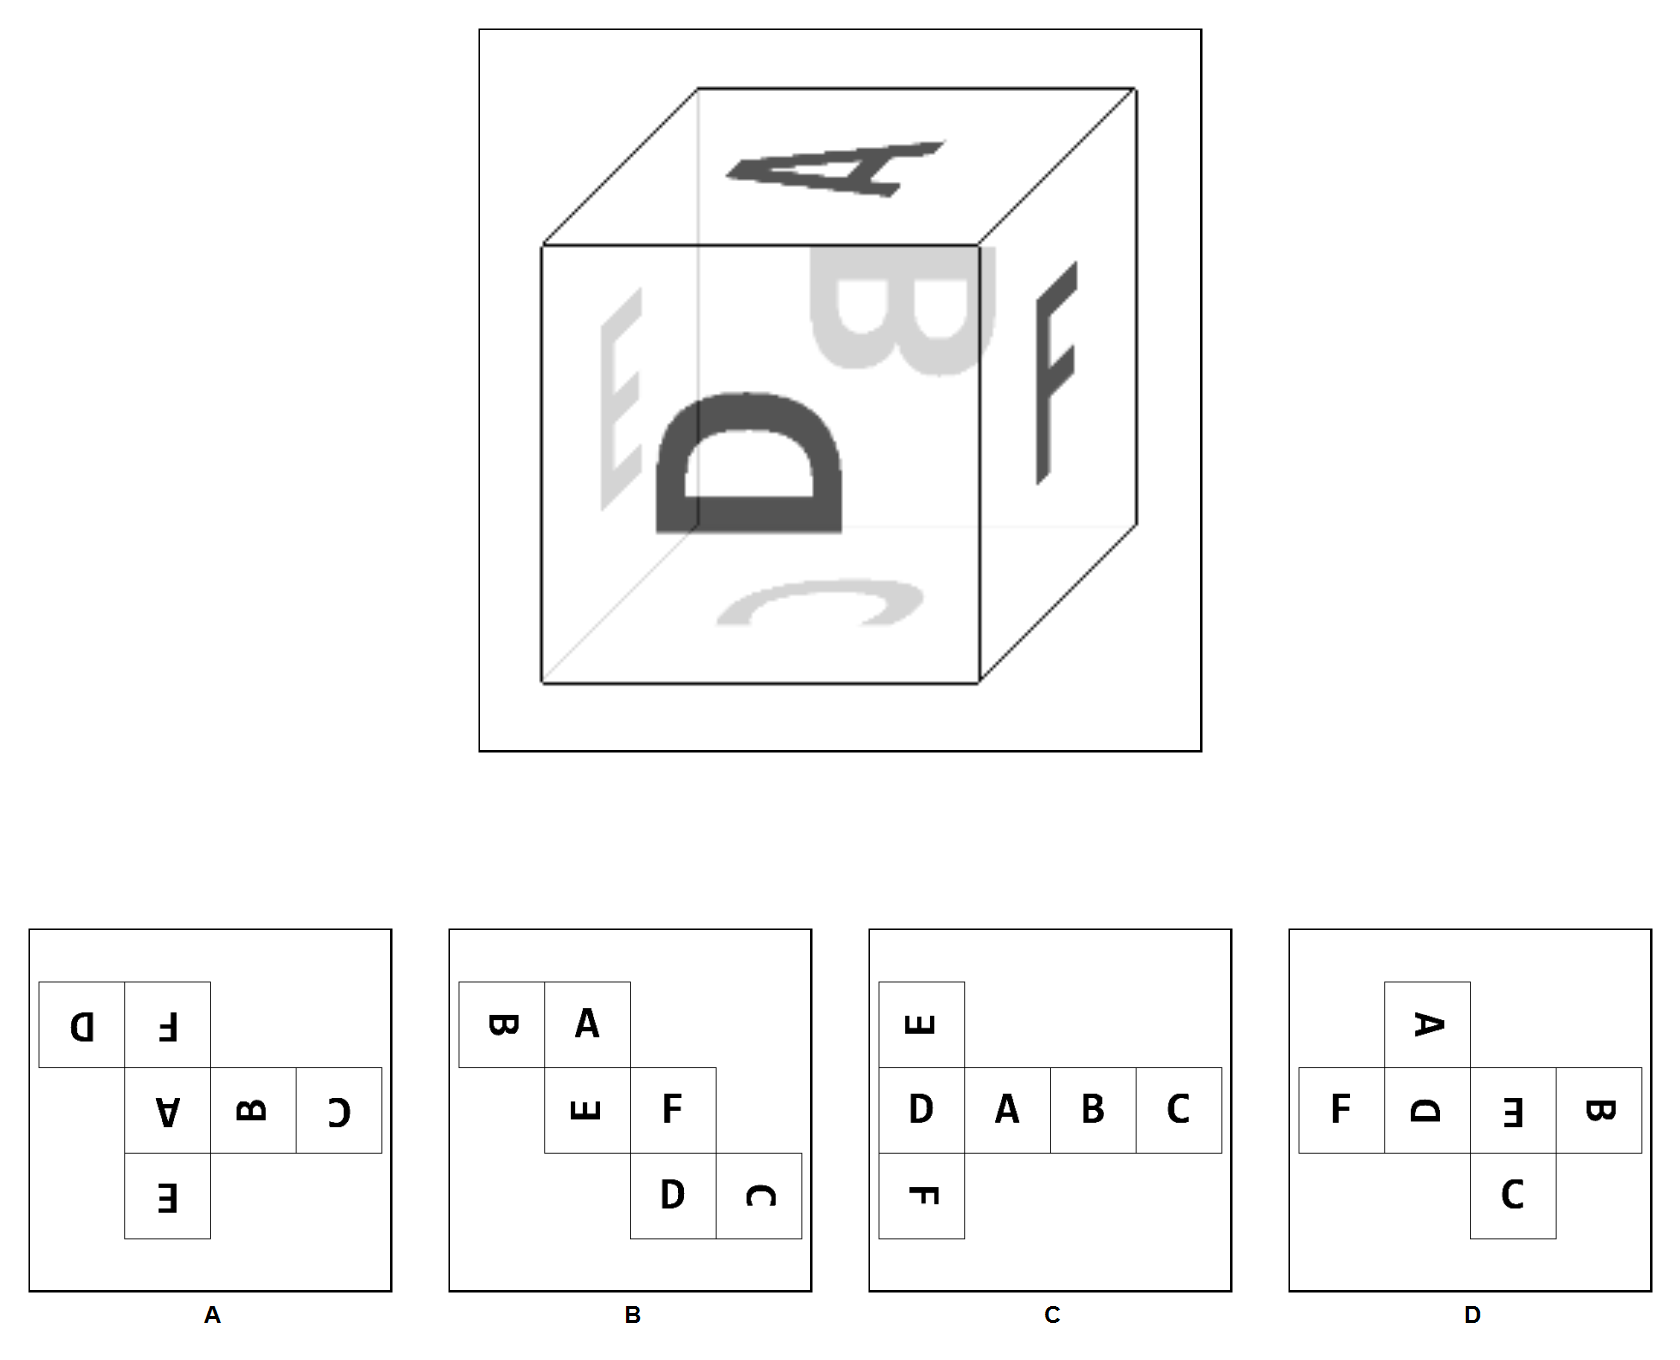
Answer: C